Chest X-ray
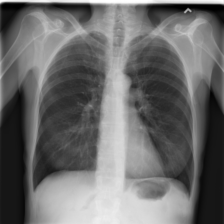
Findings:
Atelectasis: negative
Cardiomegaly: negative
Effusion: negative
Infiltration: negative
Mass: negative
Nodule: negative
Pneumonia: negative
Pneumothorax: negative
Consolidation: negative
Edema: negative
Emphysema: negative
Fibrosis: negative
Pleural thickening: negative
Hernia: negative